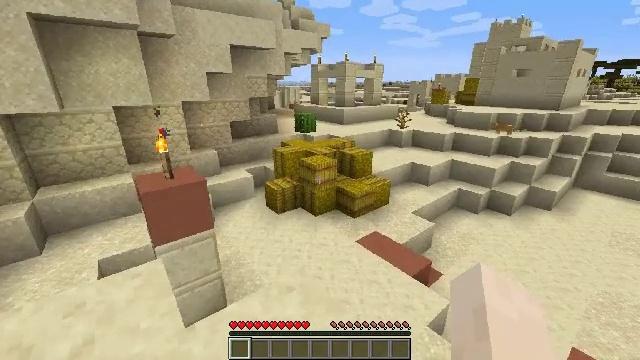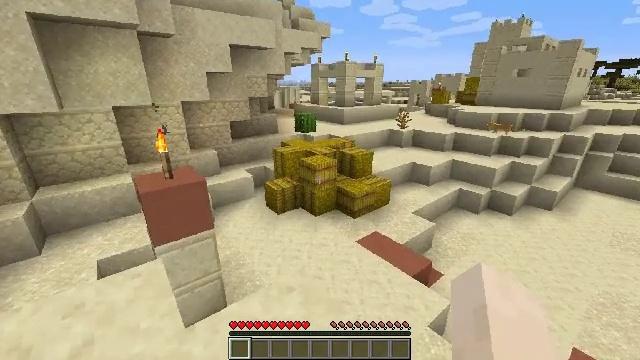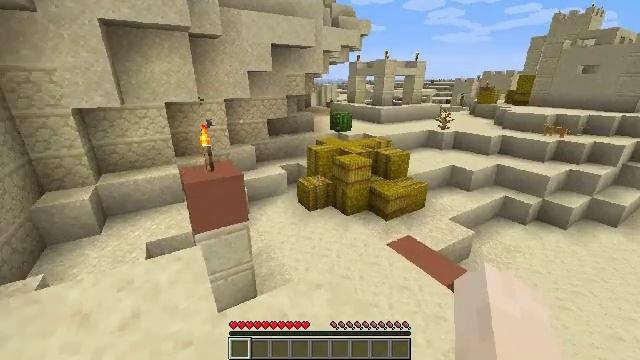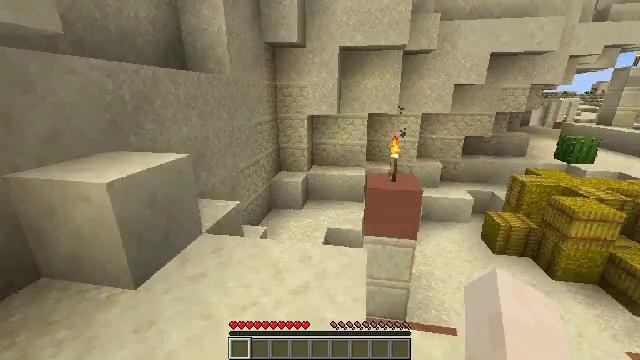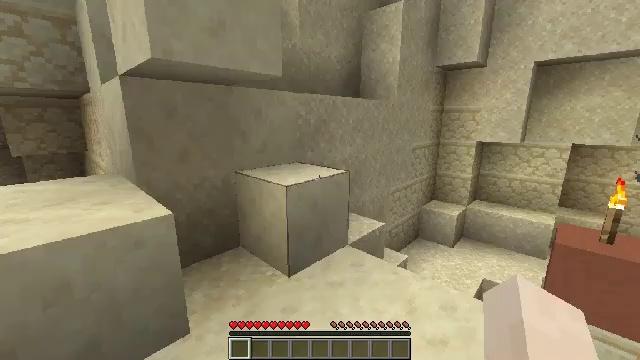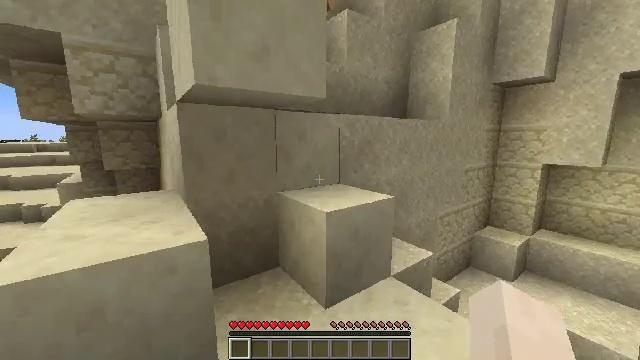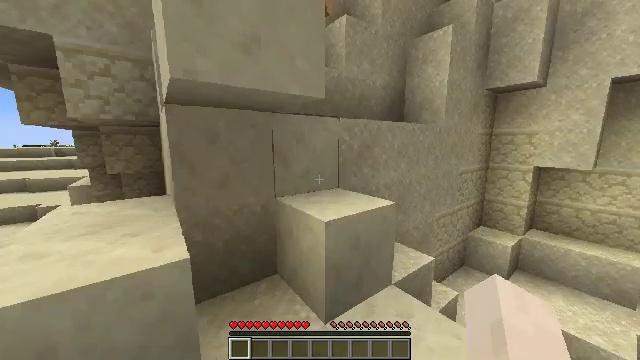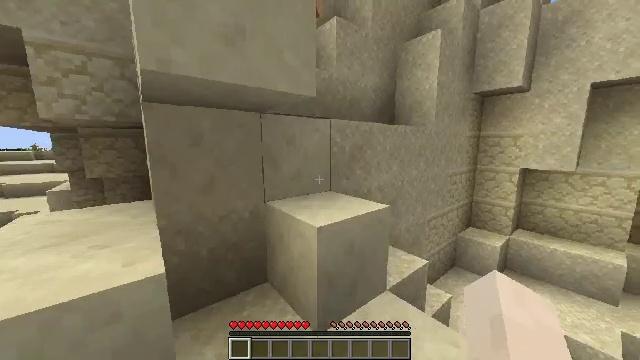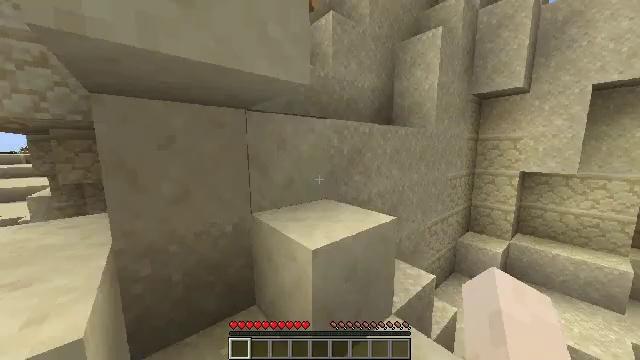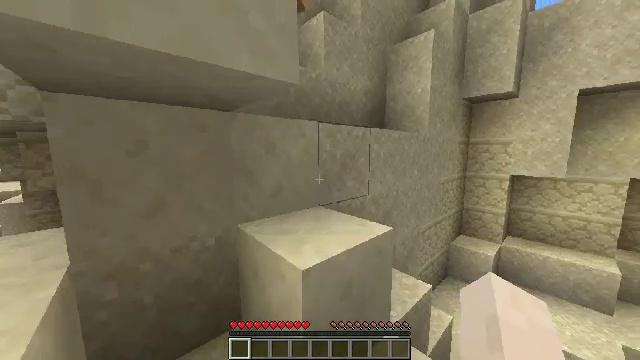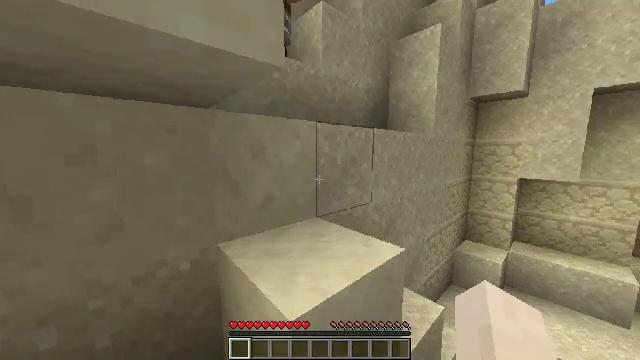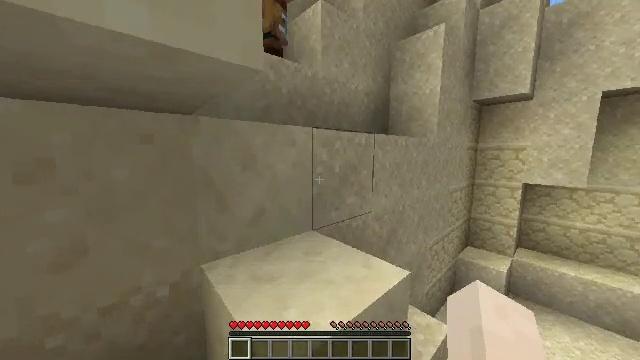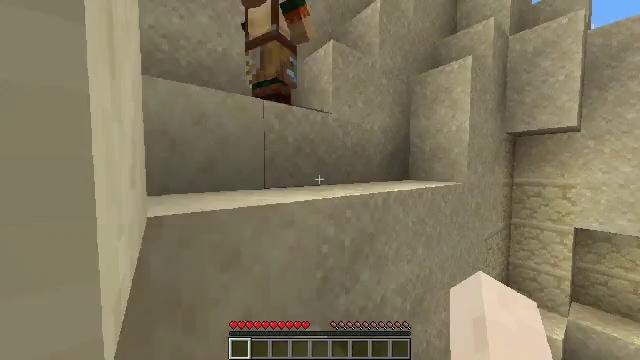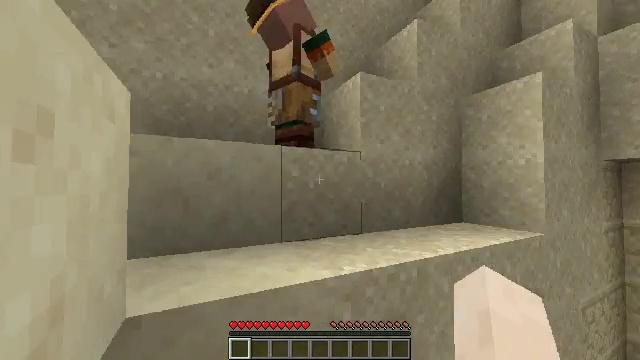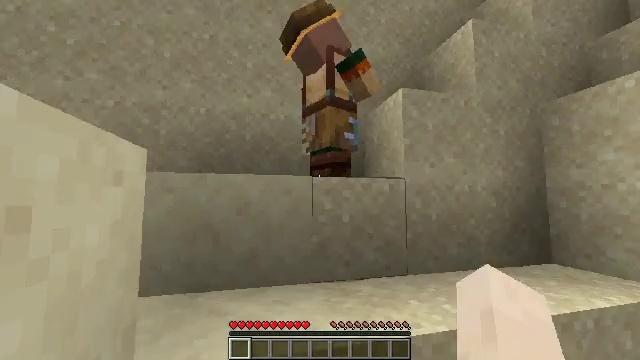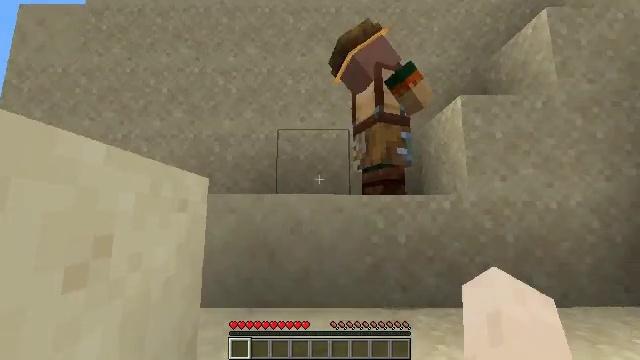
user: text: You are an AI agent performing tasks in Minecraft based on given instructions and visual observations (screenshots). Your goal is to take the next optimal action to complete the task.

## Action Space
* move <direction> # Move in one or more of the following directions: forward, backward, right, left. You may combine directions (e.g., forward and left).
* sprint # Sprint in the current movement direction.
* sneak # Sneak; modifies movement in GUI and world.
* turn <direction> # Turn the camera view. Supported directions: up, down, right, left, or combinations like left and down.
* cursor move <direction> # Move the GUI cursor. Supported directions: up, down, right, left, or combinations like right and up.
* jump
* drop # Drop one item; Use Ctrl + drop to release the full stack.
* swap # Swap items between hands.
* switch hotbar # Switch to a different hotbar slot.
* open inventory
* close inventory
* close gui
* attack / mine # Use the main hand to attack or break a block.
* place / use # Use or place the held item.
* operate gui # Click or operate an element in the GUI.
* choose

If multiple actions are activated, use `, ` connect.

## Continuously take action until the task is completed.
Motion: motion action
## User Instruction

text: Break the chest to retrieve items inside.
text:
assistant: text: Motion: no_op
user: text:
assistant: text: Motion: turn left
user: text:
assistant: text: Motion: move forward, turn left and up
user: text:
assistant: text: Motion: move forward, sprint, turn left and up
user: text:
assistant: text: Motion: move forward, sprint, turn left and up
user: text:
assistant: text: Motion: move forward, sprint
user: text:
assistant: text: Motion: move forward, sprint, turn right
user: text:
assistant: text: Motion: move forward, sprint, turn right
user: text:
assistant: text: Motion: move forward, sprint, turn right
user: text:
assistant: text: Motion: move forward, sprint
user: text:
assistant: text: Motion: move forward, sprint, jump
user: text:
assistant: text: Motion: move forward and move right, sprint, turn left and up, jump
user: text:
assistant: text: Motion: move forward and move right, sprint, turn left and up, jump
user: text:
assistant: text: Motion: move forward and move right, sprint, turn left and up, jump
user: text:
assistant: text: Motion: move forward and move right, sprint, turn left and up, jump
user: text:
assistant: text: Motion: move forward, sprint, turn left and up
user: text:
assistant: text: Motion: move forward, sprint, turn left
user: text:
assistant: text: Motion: move forward, sprint, turn left, jump
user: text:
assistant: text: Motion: move forward, sprint, turn left, jump
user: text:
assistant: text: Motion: move forward, sprint, turn left and down, jump
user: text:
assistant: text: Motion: move forward, sprint, turn left and down, jump
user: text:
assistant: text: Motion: move forward, sprint, jump
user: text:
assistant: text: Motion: move forward, sprint, jump
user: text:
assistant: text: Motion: move forward, sprint, turn down, jump
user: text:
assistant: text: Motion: move forward, sprint, turn right and down, jump
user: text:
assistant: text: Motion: move forward, sprint, turn right and down, jump
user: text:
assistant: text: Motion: move forward, sprint, turn right
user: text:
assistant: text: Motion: move forward, sprint, turn right
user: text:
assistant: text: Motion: move forward, sprint, turn right and up, jump
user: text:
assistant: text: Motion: move forward, sprint, jump